Question: I am trying to deploy an ASP.NET MVC 4 Website to Azure. In my solution I have two projects: The MVC project which contains folders for views, controllers, jQuery, CSS etc. The other project is a class library which contains all of the models such as data models, viewmodels and migration settings for Entity Framework.
I've published the first project (the MVC website) to Azure with no problems but of course it can't function without the class library. There is no option to publish the class library when I right click on it.
How do I publish the class library as well so the MVC project in Azure has access to it.
Here's an image showing my solution (project name redacted):

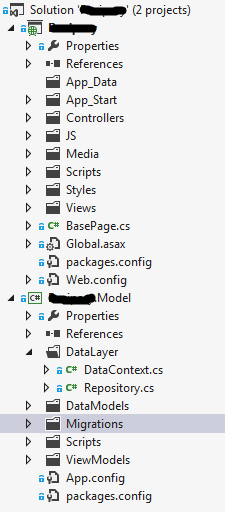
Answer: If you have the dependencys of the MVC Project right, using VS to deploy (by publish profile) it will automatically upload all the dependent projects of the main project you want to deploy.
It's one of the thinks that you must say that